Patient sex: F
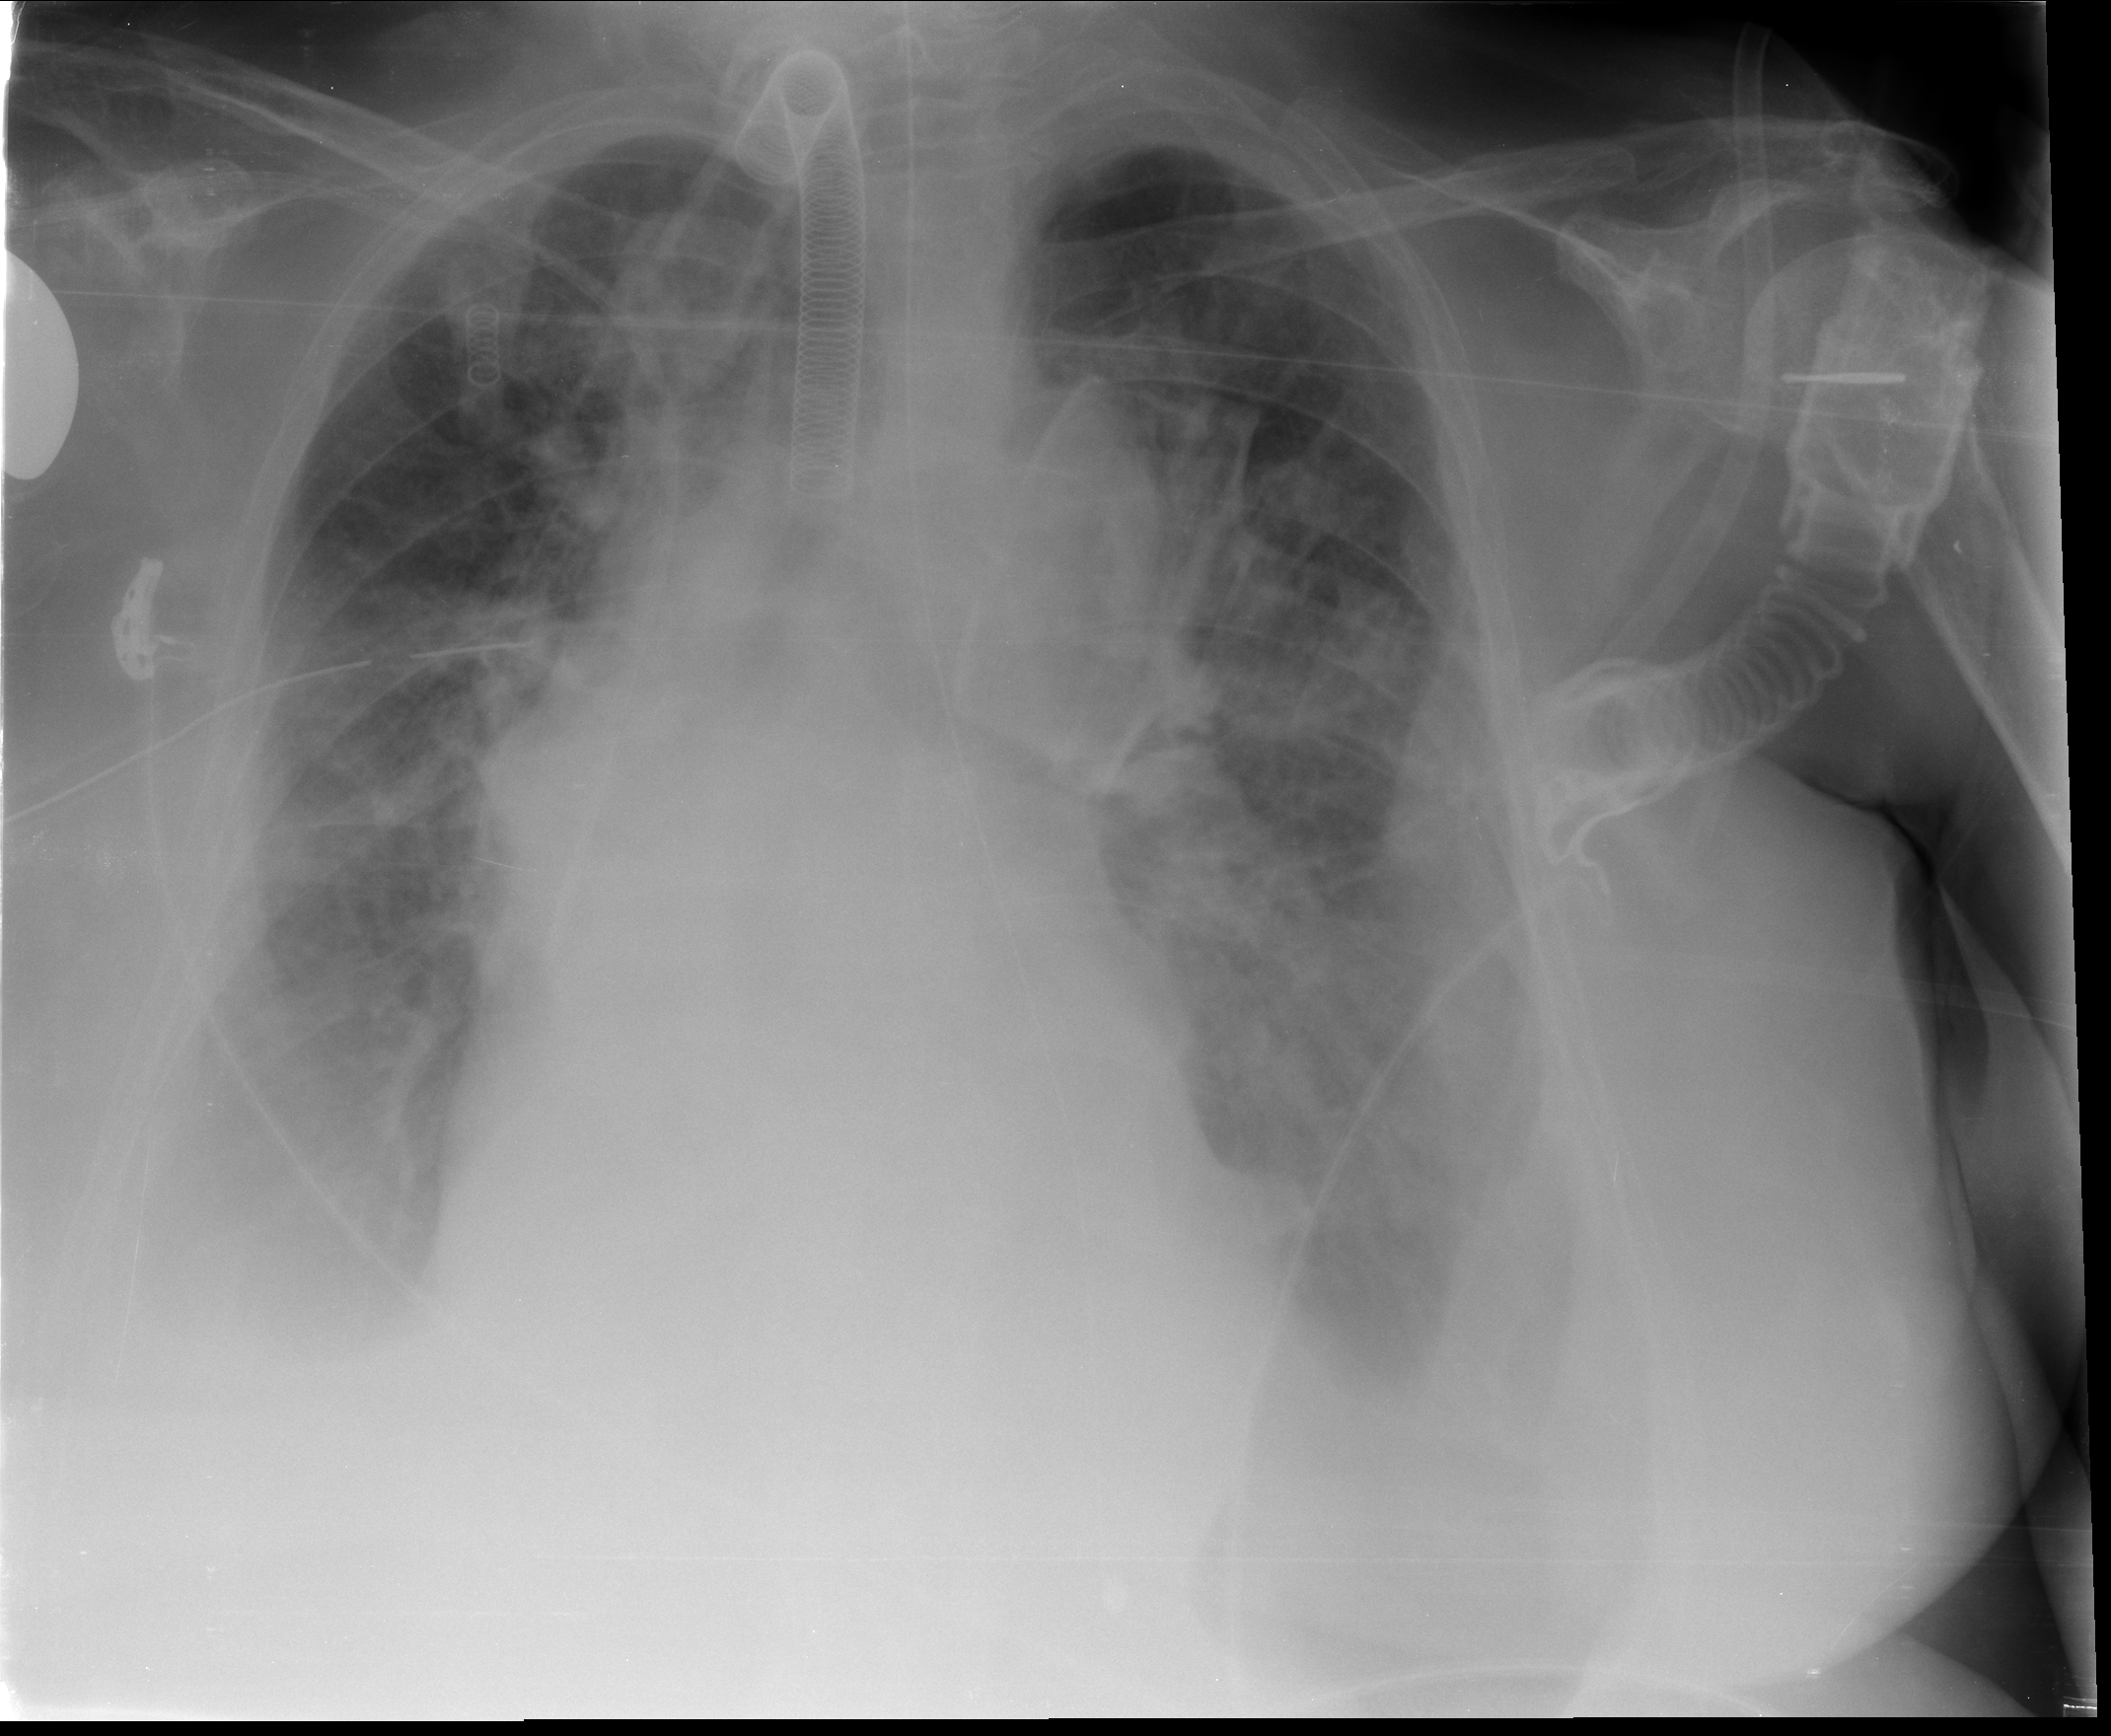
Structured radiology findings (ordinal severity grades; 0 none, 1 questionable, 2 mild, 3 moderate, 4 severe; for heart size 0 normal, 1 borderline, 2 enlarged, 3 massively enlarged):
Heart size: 2
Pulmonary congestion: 2
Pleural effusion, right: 3
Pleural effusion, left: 3
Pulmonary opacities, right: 2
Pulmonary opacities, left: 2
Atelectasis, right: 2
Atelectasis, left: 2